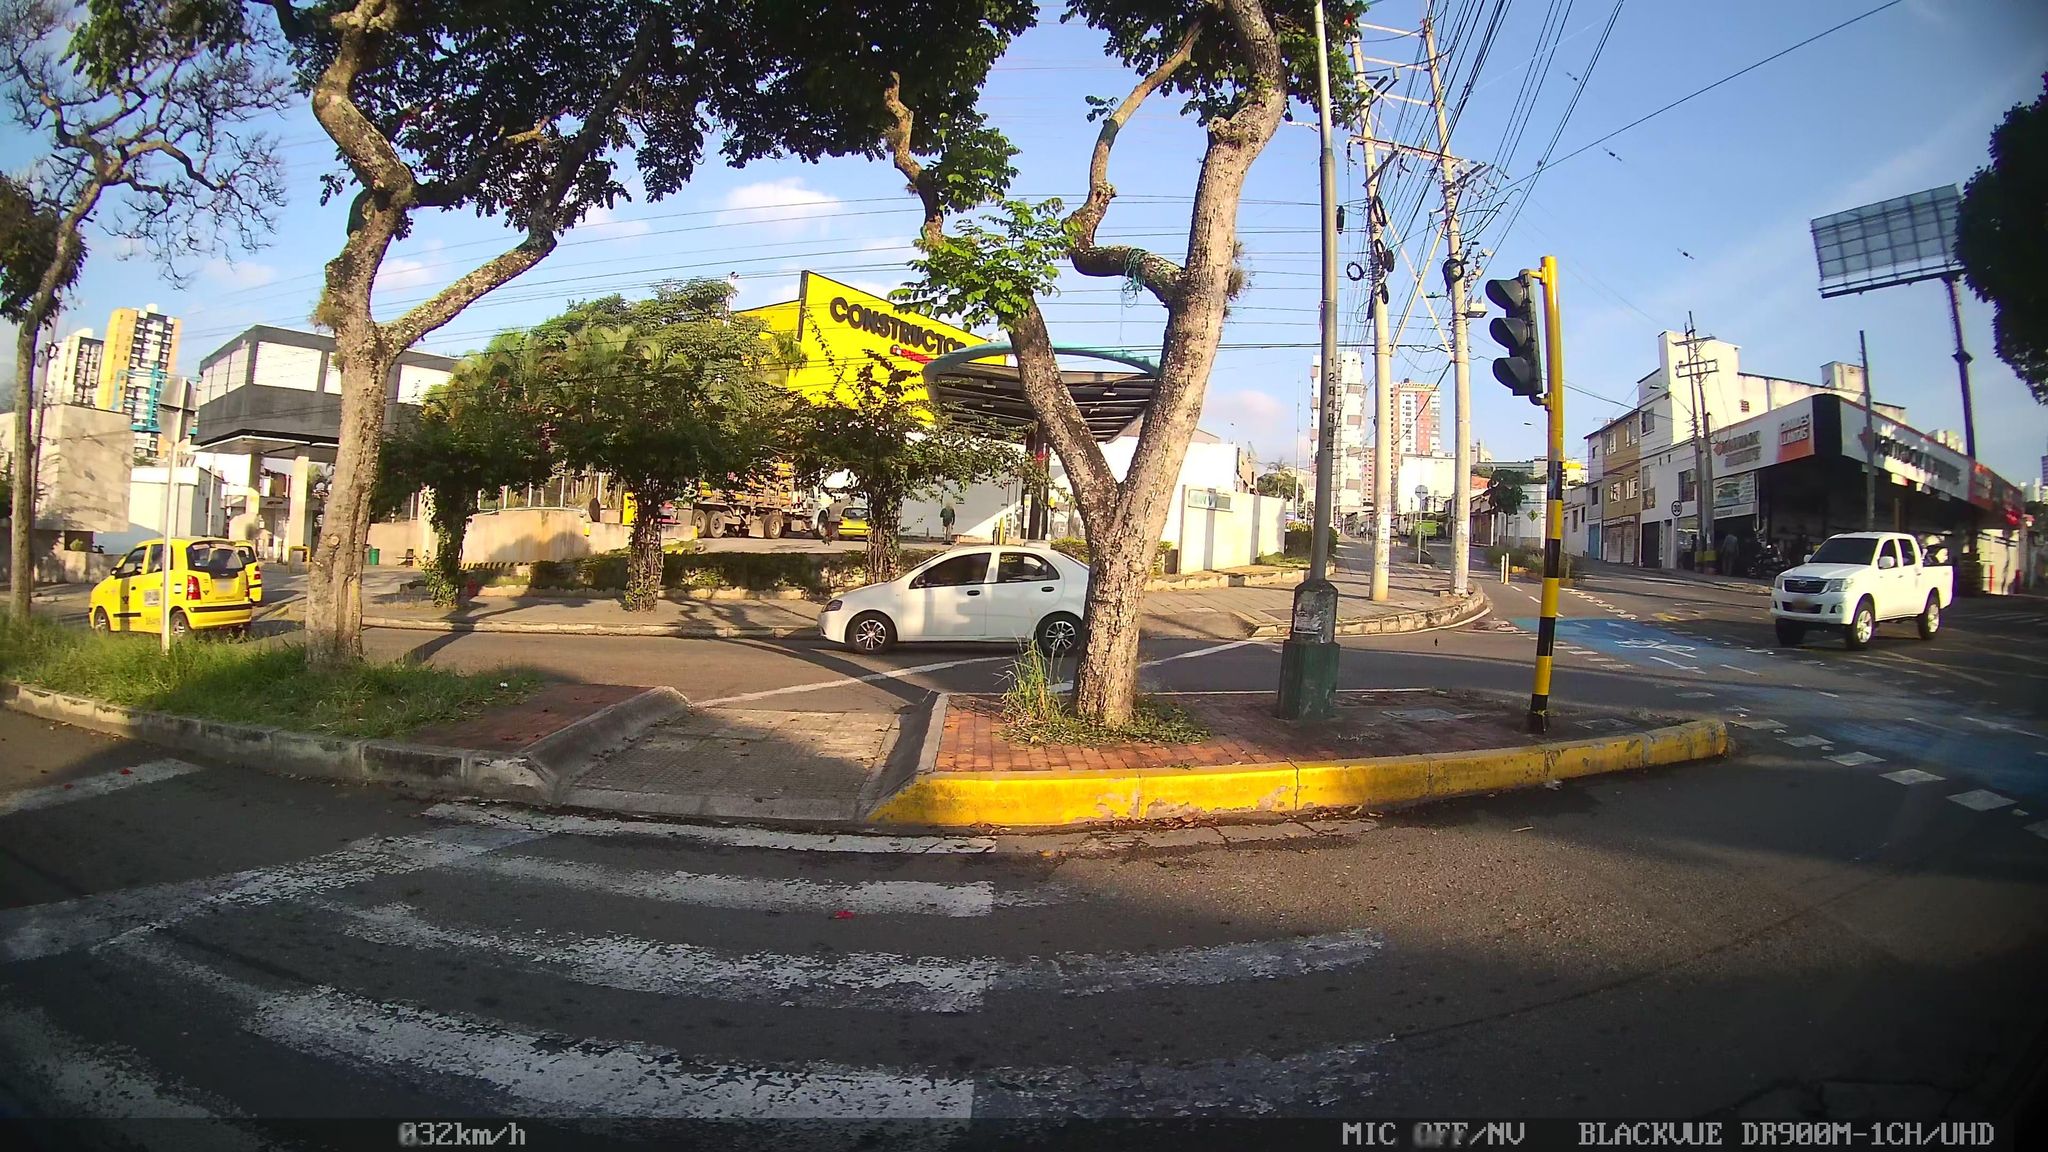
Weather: clear
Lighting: day
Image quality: good
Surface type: cycling surface
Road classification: tertiary
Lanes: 2
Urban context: urban centre
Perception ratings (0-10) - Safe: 0.93, Lively: 8.66, Beautiful: 5.78, Boring: 1.78, Depressing: 4.14, Wealthy: 3.34